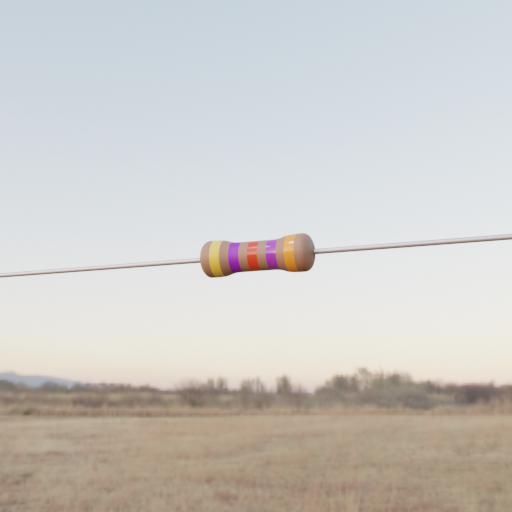
Resistor colour bands (in order): gold, violet, red, violet, orange